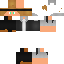
A male human skin with medium skin, wearing brown long hair dressed in a blue hoodie and black pants, featuring a closed mouth.